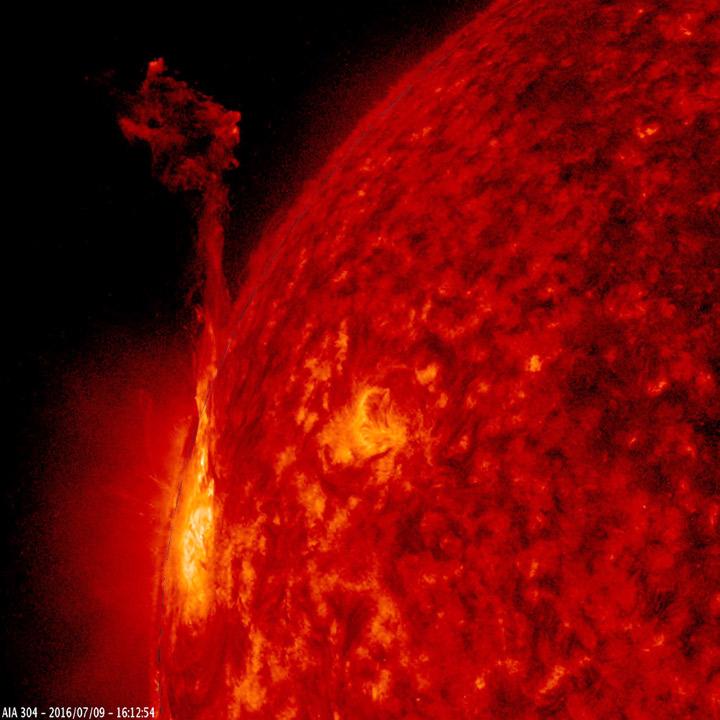
Weak Thrusts Sun, Solar Dynamics Observatory SDO